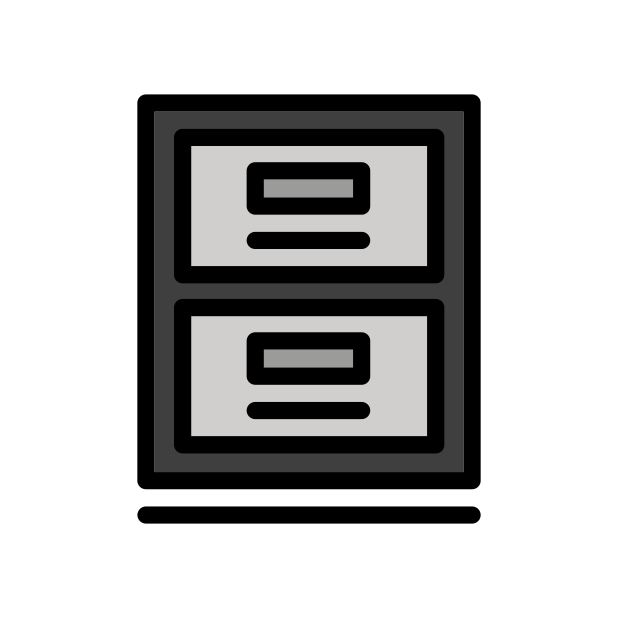
Emoji: 🗄
Name: file cabinet
Unicode: 0x1f5c4